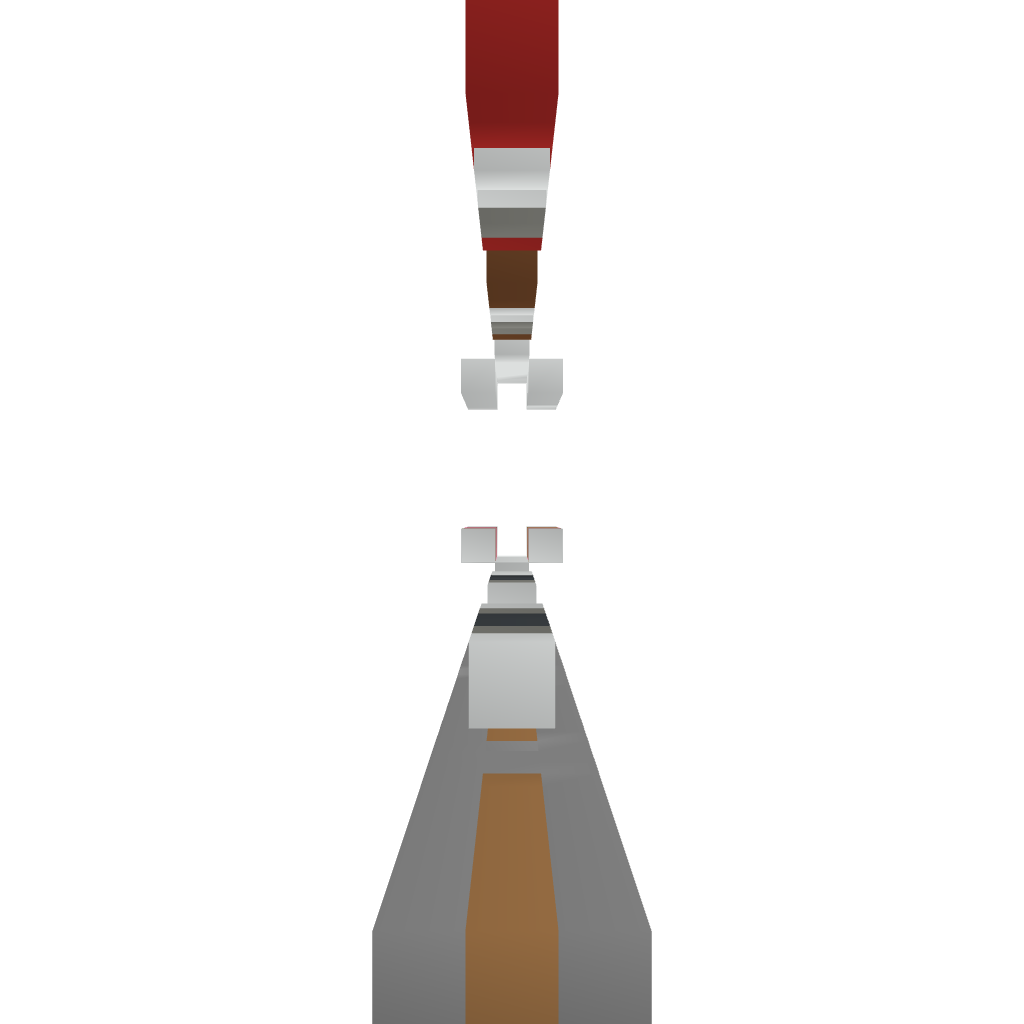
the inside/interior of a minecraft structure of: Animal Faces!